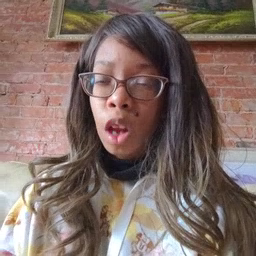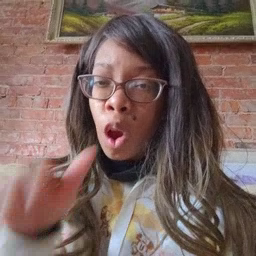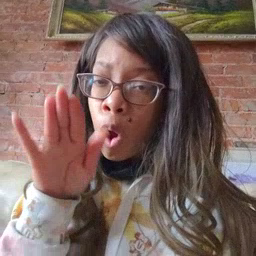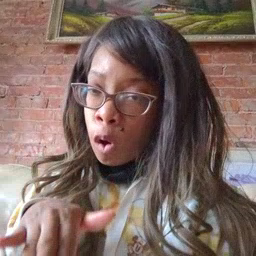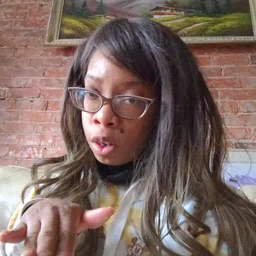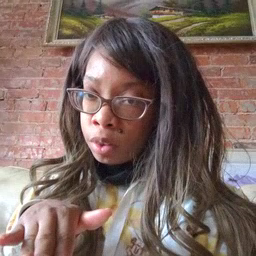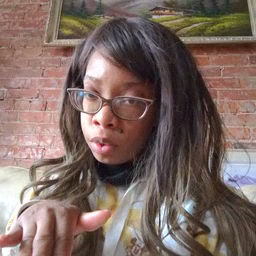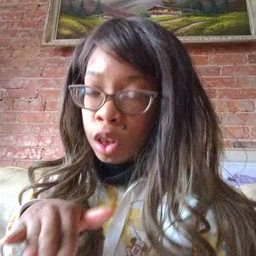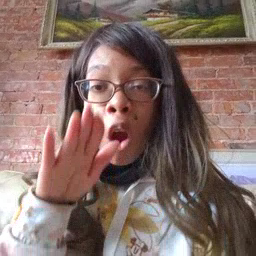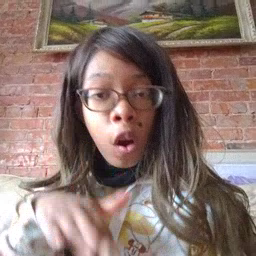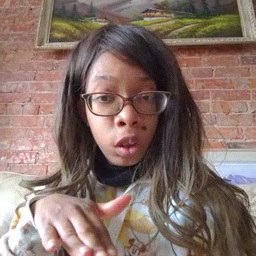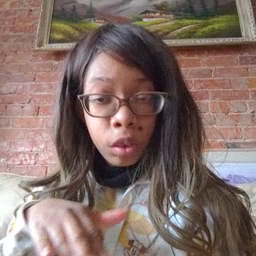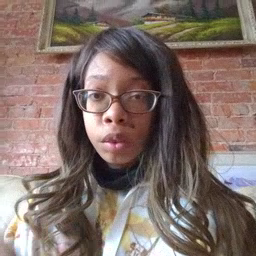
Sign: on